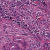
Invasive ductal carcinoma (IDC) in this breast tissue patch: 1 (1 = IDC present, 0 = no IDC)